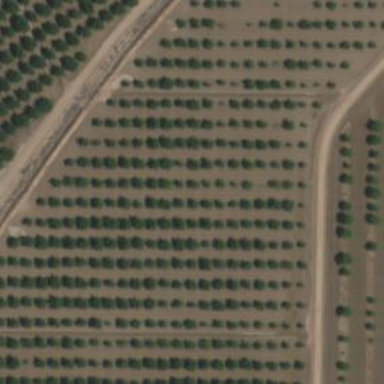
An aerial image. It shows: Orchard.